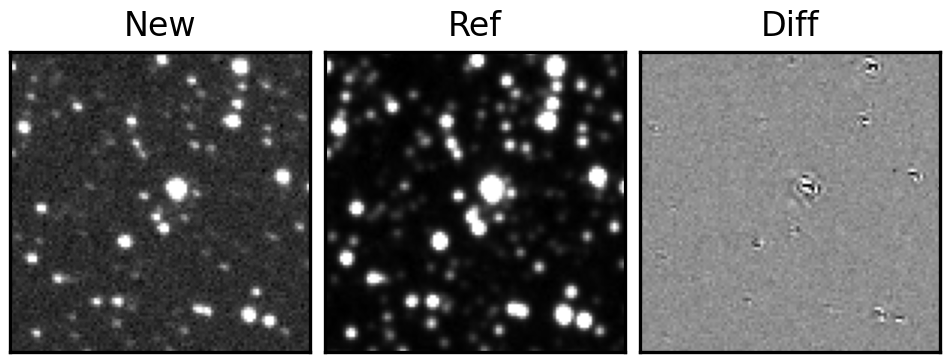
Label: bogus